The plot is a time-scale (wavelet) decomposition of a bearing vibration signal. Determine the bearing's health state. Answer with exactly one of: normal, inner_race, outer_race, ball.
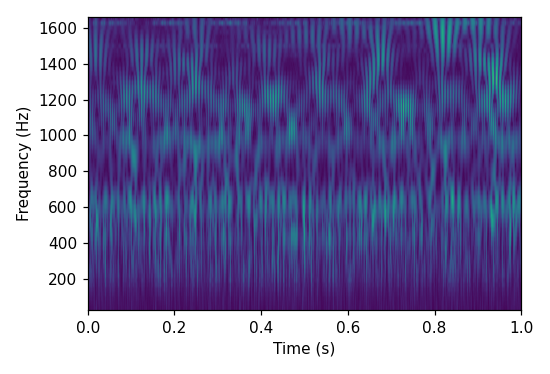
Answer: outer_race